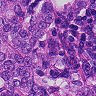
Metastatic tissue present: yes